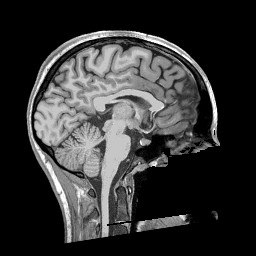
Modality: T1w
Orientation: sagittal